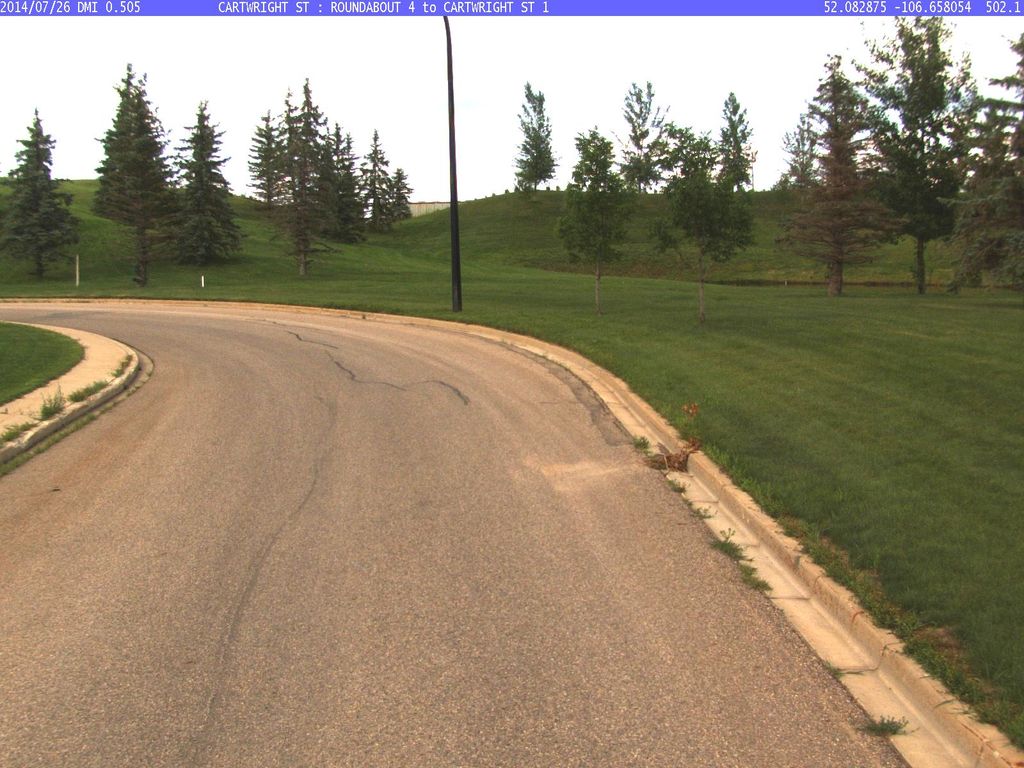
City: saskatoon